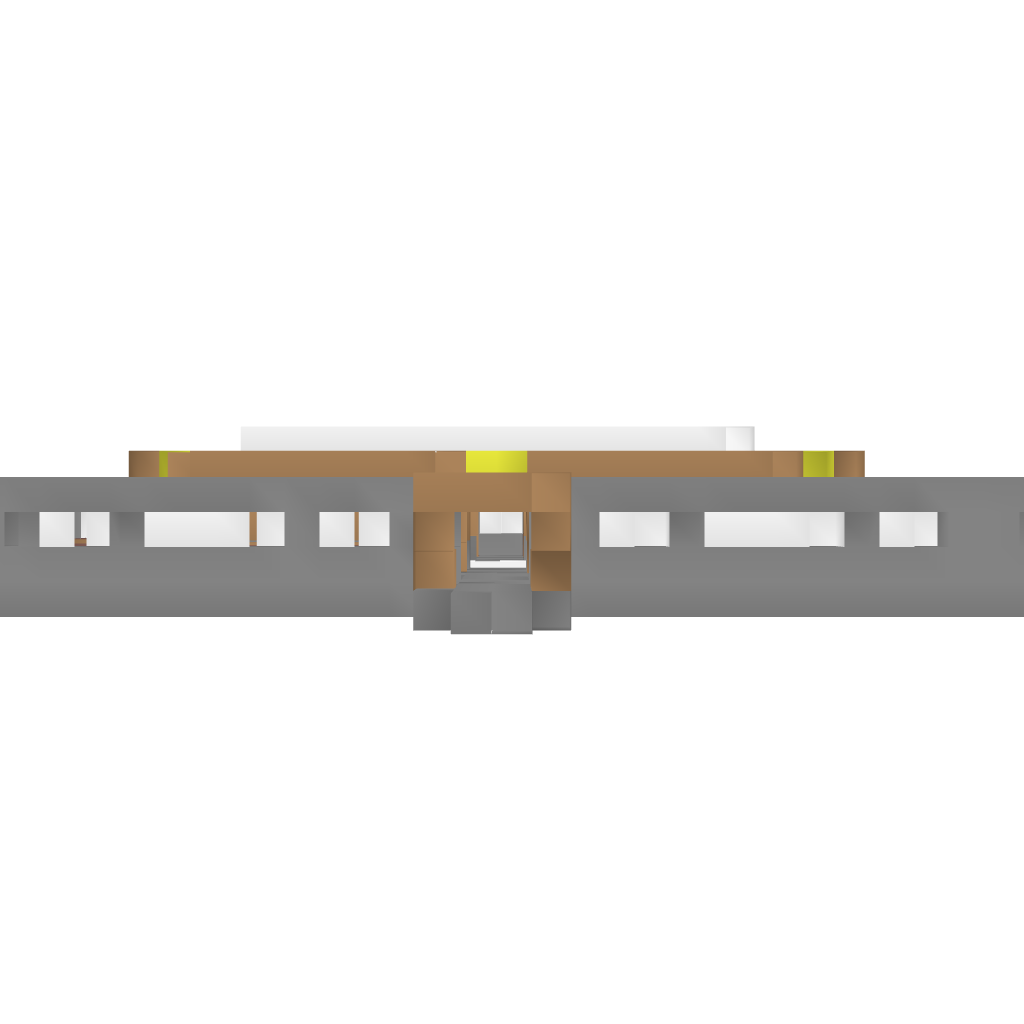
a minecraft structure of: Ice Skating Rink bad low quality